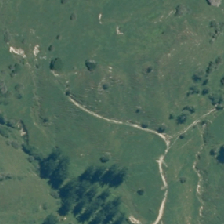
Land cover: low_producing_grassland